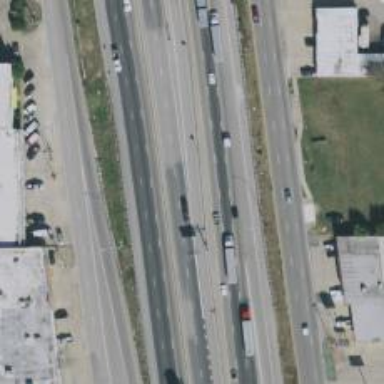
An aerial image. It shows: Asphalt motorway link.